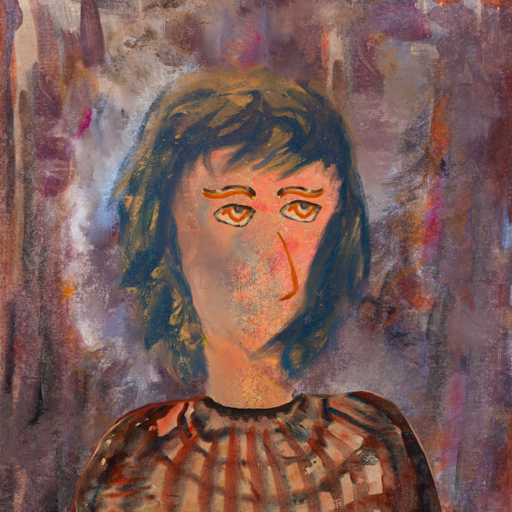
Background: Hypocrite, Head And Neck Side: Irani, Face Side: Experience, Bust: Orphan, Hair Side: In_The_Sun, Head Accessory: Blank, Second Necklace: Blank, Necklace: Blank, Baby: Blank